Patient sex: M
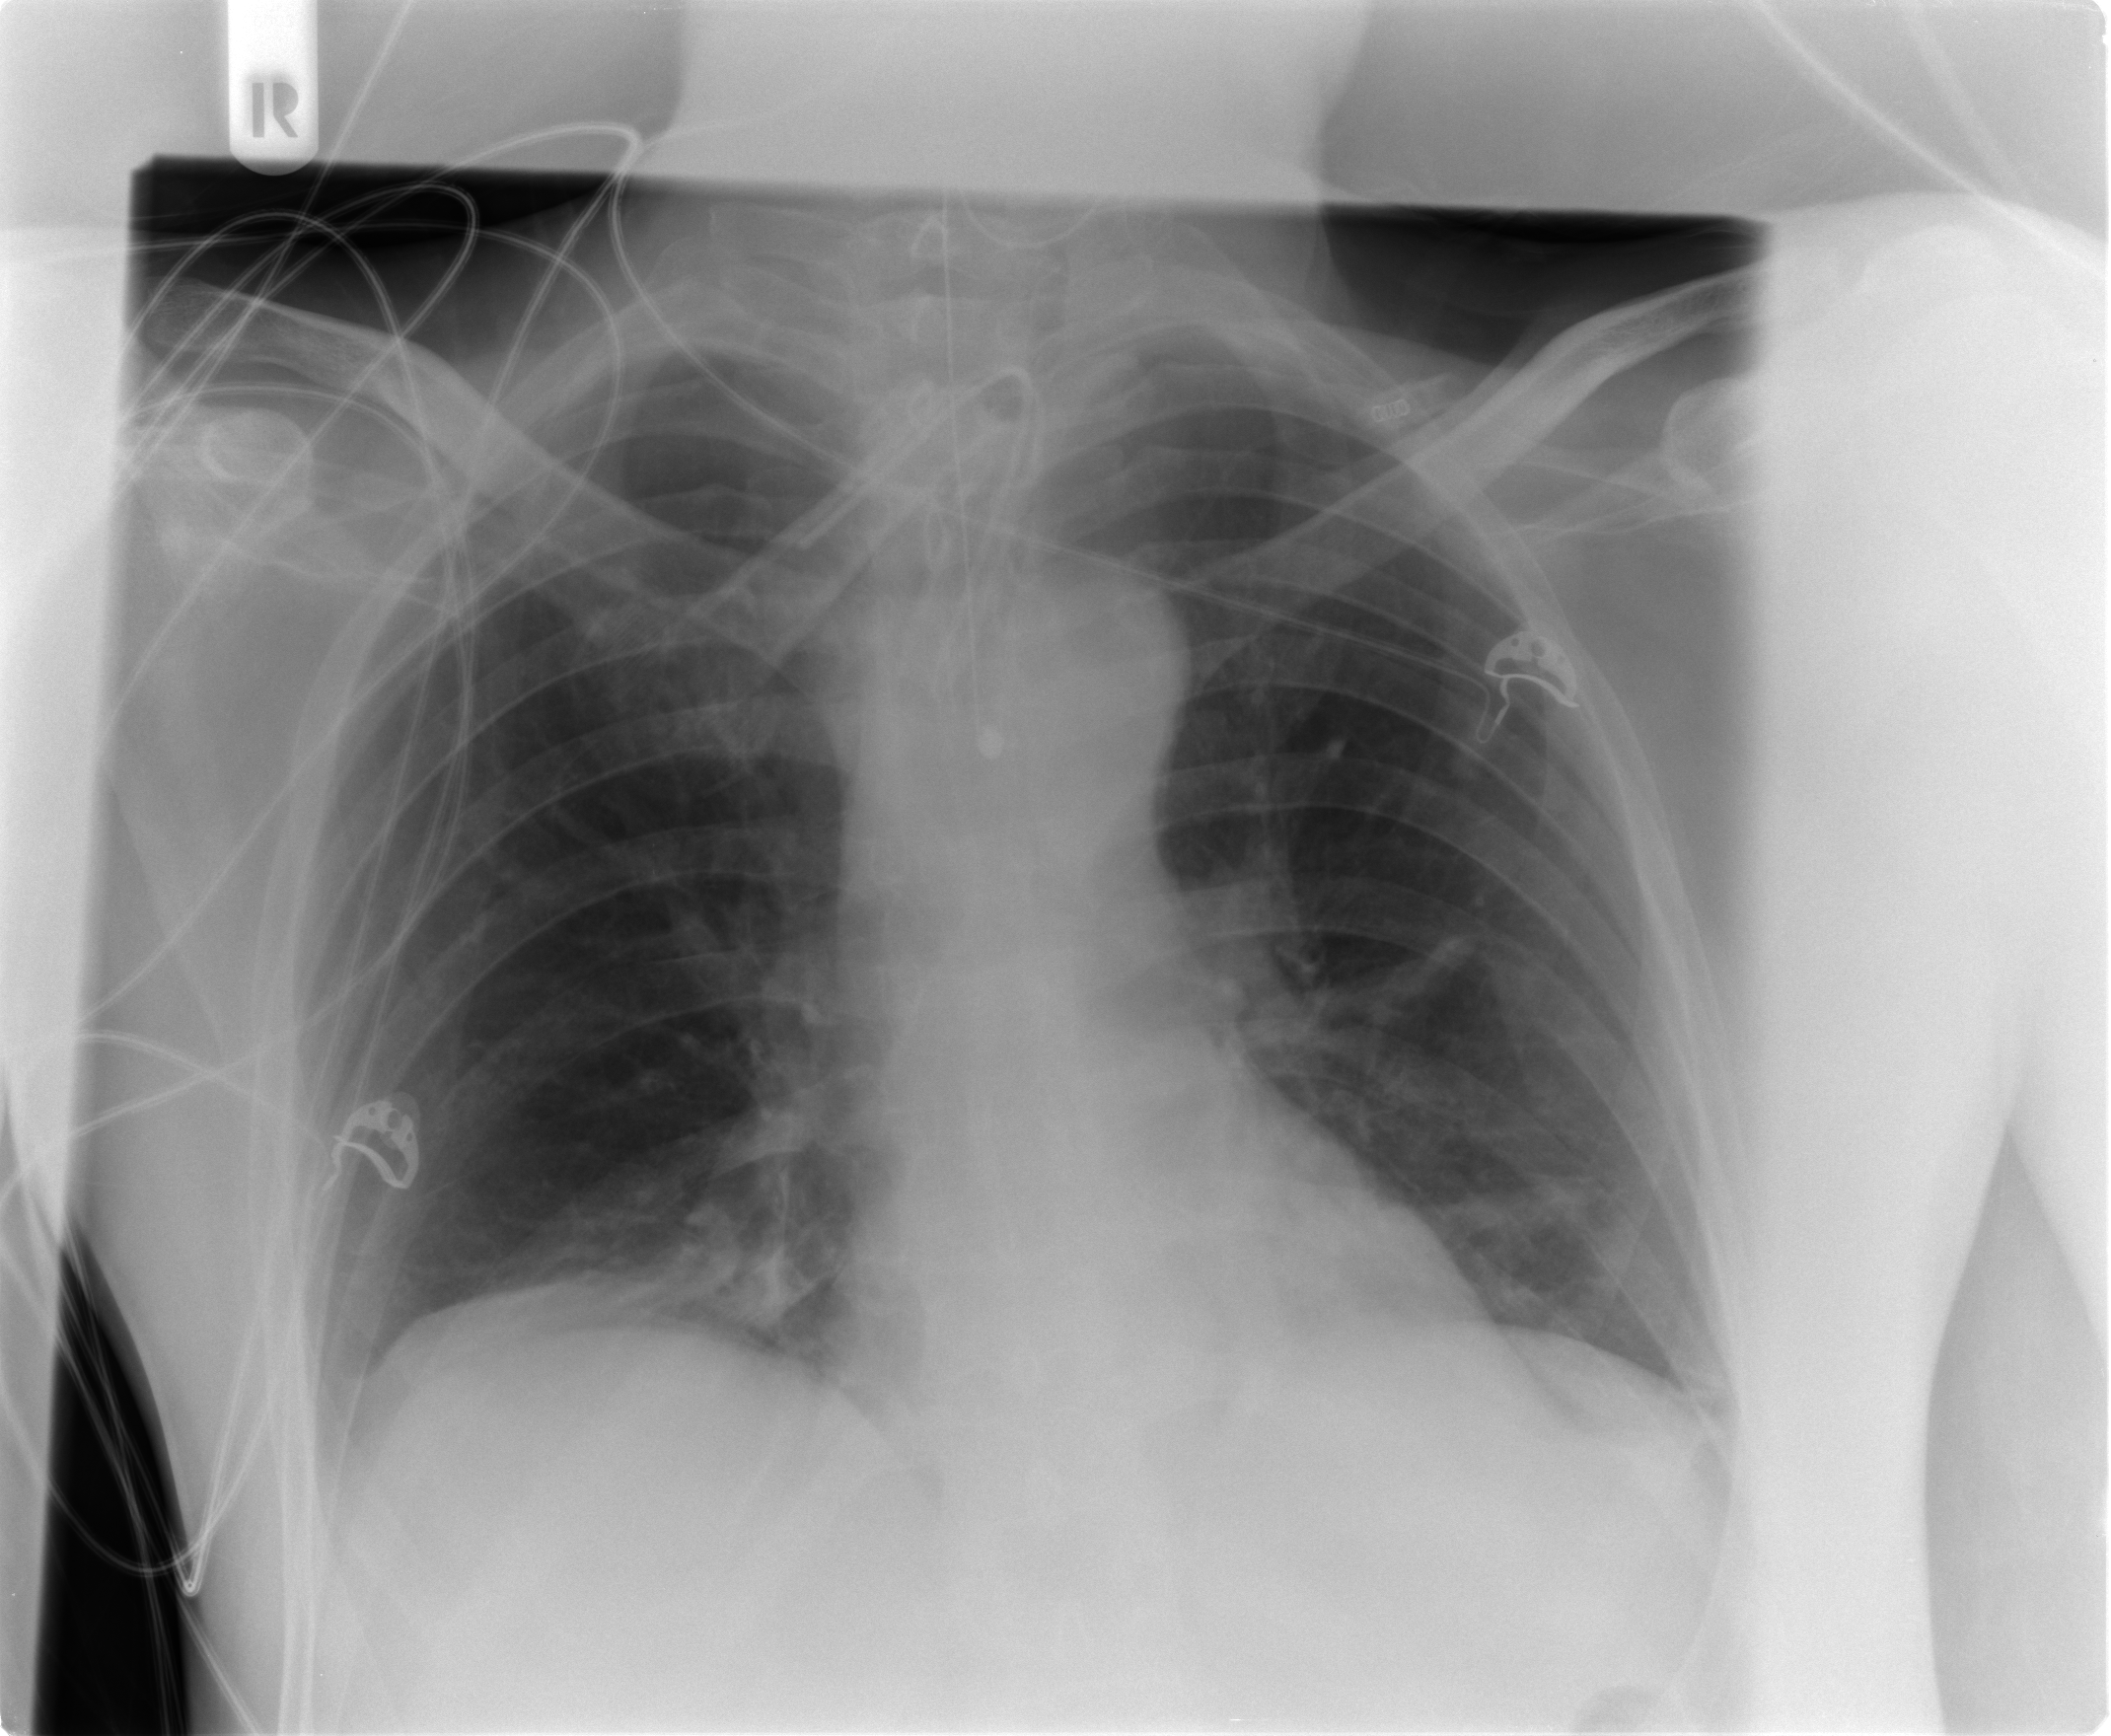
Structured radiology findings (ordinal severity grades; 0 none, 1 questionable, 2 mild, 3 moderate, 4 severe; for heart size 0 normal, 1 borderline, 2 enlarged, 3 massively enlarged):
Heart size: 0
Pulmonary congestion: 0
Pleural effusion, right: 1
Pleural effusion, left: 1
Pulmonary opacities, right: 0
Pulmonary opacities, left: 1
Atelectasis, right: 2
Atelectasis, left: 2